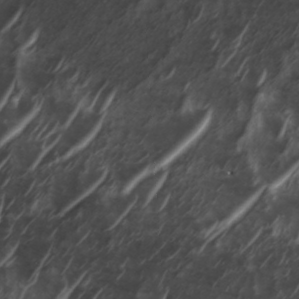
Label: non_frost